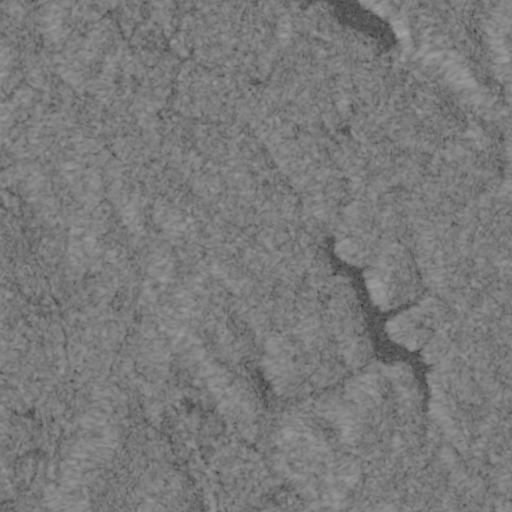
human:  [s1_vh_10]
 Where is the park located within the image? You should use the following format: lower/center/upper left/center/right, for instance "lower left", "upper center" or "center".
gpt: The park is located in the lower center of the image.
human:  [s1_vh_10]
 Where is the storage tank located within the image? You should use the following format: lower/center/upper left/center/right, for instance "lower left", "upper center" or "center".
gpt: The storage tank is located in the lower center of the image.
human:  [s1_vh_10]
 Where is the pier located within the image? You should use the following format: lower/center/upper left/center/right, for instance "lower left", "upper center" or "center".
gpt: The pier is located in the lower right of the image.
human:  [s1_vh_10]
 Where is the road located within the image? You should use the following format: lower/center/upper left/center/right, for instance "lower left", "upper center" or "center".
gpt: There is no road in the image.

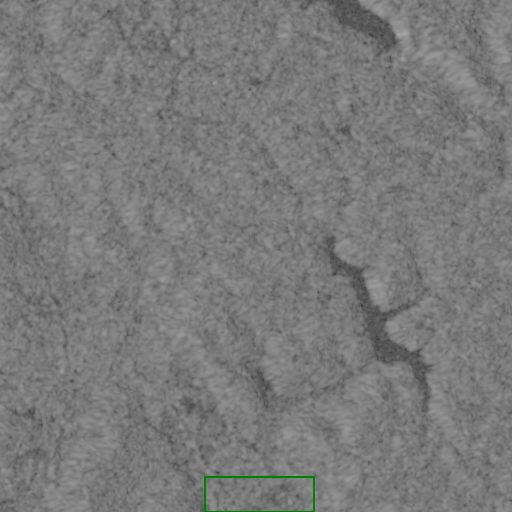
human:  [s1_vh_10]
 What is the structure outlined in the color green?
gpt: The structure outlined in green is a park.
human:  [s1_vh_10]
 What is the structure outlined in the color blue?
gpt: There is no blue outline.